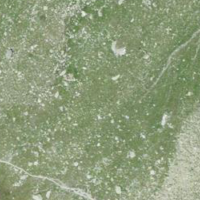
EUNIS habitat code: 26
Species observed at this site:
Podisma pedestris